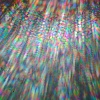
Label: sunburn